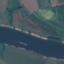
Land use / land cover class: River